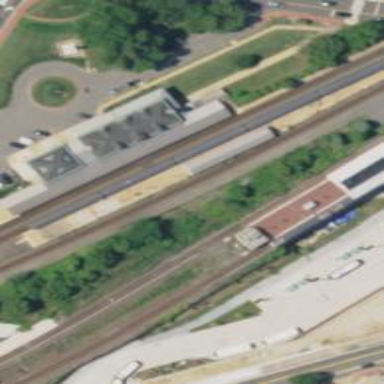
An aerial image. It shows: Concrete platform with shelter for public transport at railway platform.